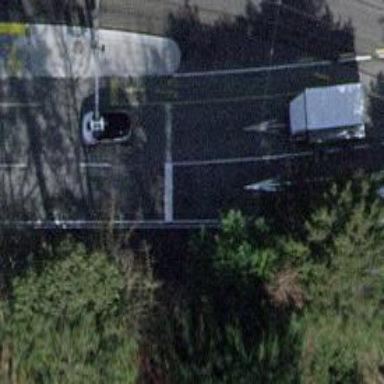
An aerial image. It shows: Secondary road with asphalt surface and designated cycle lane.